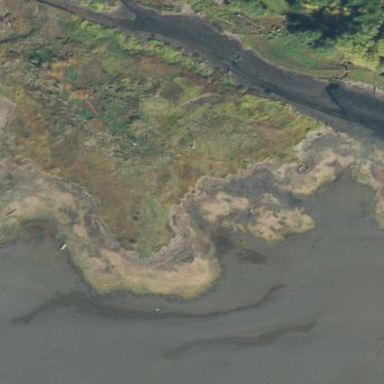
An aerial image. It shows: Tidal wetland characterized by saltmarsh vegetation.